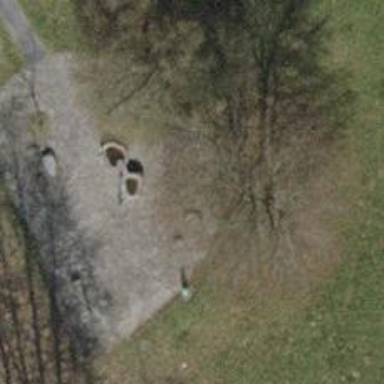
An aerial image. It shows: Bench.